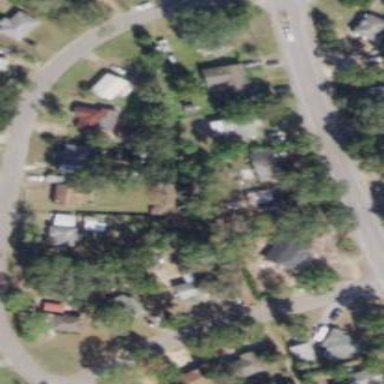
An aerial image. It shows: This residential area consists of single-family homes.